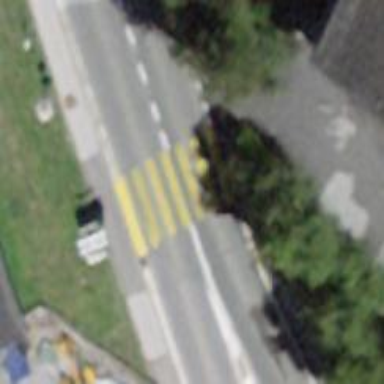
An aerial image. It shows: Marked crossing on footway.